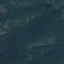
Label: Forest